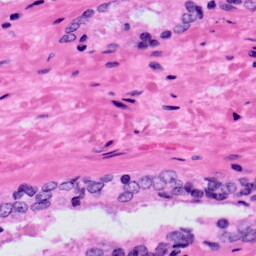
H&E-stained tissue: Prostate